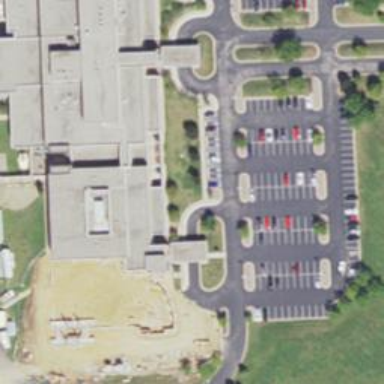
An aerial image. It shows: Hospital building.